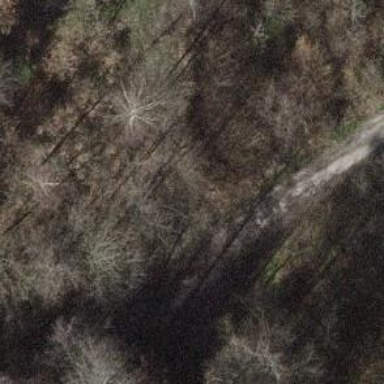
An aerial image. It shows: Dirt path.